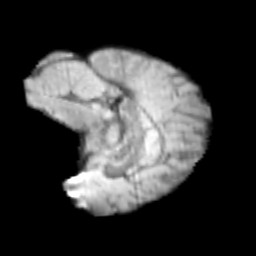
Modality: T2w
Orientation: sagittal
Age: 11
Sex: male
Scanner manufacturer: siemens
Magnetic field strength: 3 T
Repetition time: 3.8 s
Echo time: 0.07 s